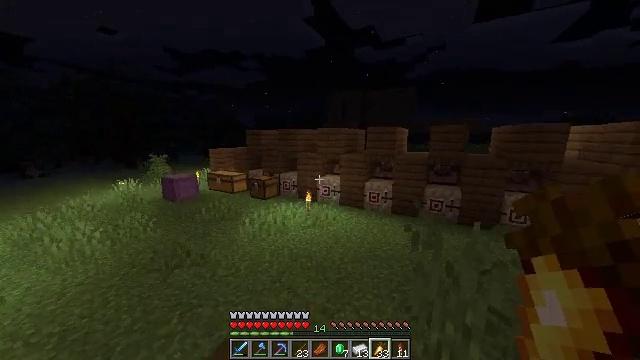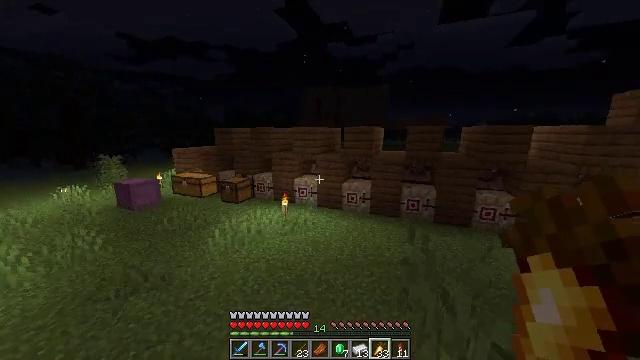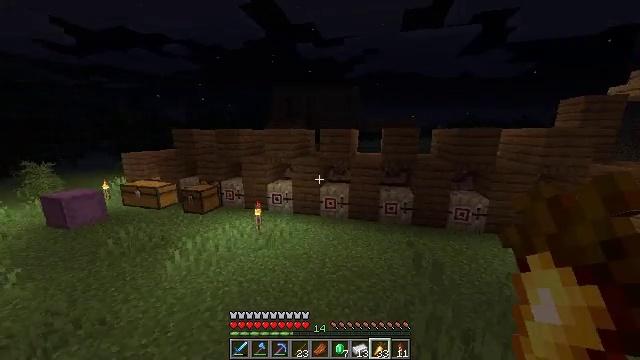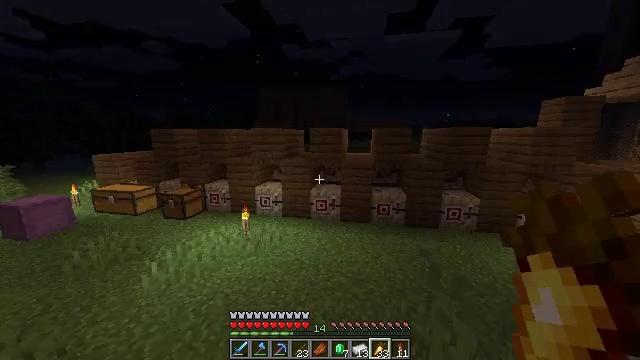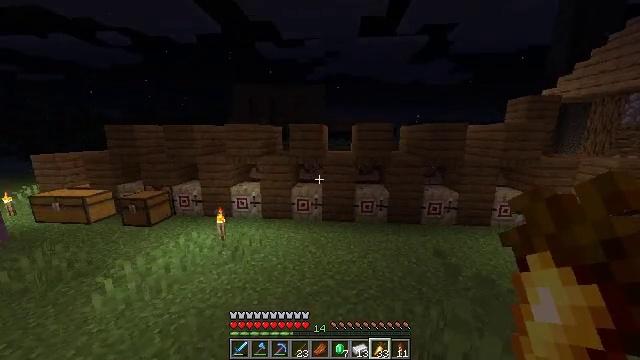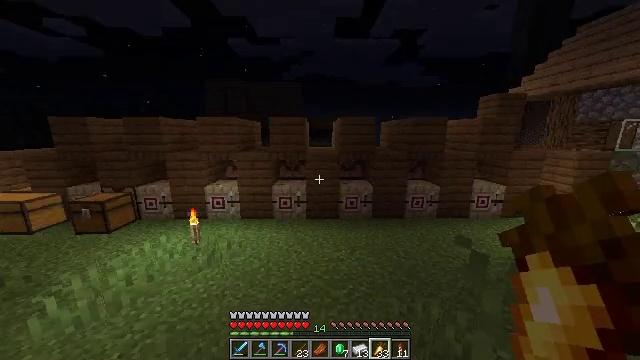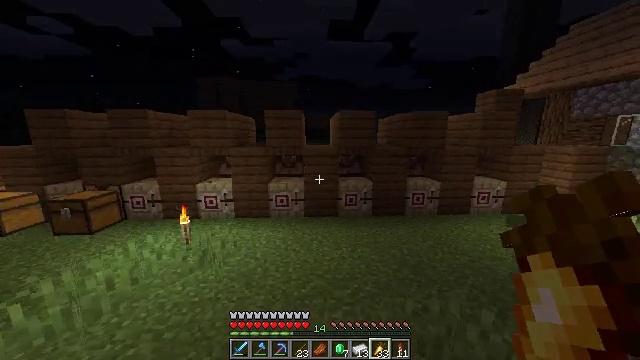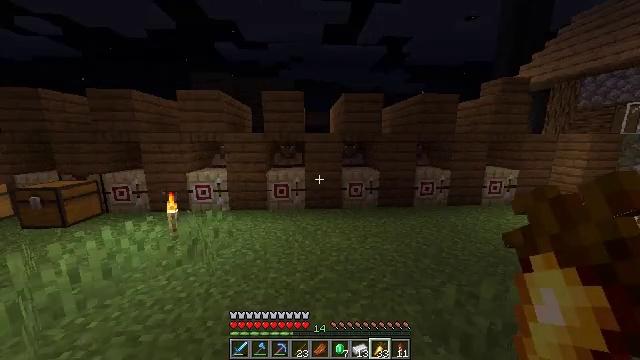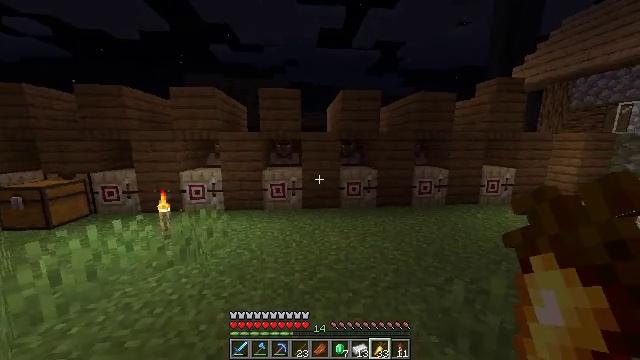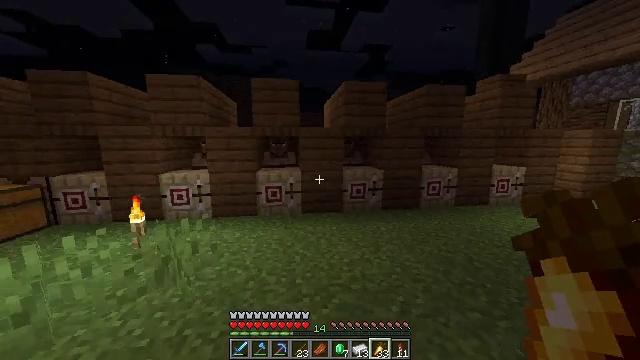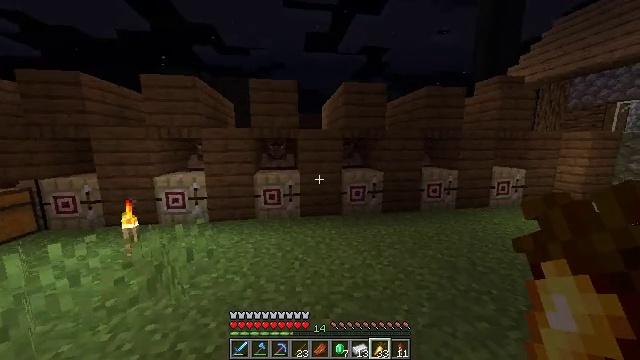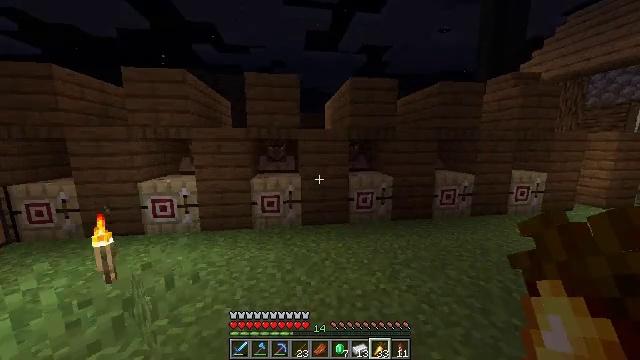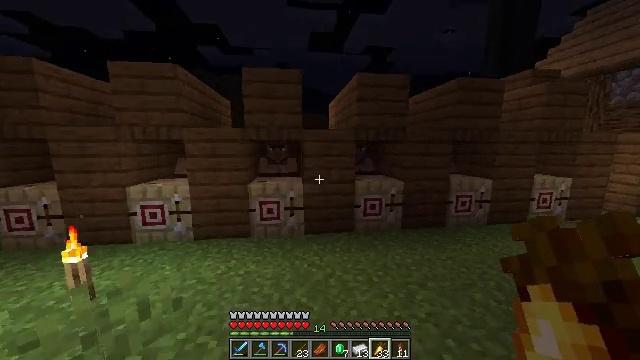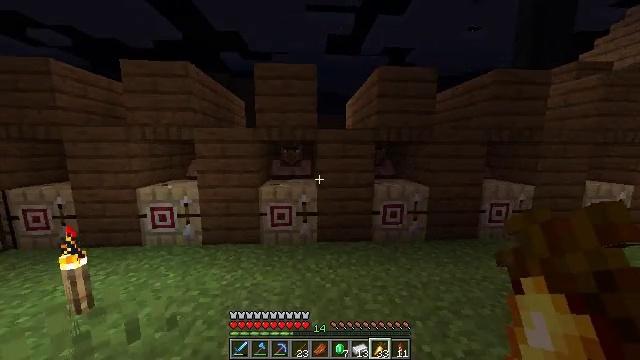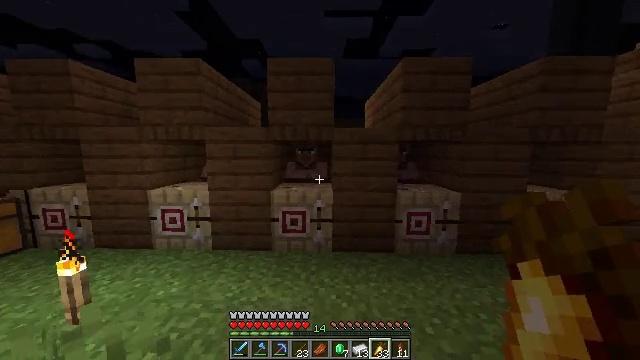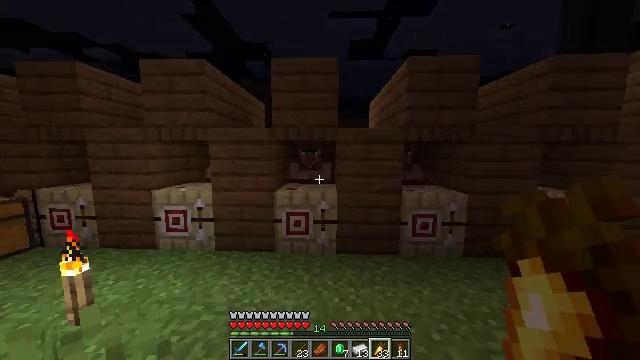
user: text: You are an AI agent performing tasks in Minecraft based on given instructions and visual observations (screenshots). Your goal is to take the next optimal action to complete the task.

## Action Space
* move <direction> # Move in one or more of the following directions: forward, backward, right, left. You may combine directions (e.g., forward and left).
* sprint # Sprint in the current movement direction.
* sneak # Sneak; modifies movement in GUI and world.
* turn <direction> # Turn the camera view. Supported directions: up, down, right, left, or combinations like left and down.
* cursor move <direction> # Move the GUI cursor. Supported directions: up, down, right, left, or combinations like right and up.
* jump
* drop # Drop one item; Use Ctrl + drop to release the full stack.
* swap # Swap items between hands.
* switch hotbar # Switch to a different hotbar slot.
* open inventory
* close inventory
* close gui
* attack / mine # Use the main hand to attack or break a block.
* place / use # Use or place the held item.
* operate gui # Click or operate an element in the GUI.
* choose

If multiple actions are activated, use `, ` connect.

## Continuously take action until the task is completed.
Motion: motion action
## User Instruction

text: Use the crafting grid to assemble arrows.
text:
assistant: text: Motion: move forward and move left, sprint, turn right and down, jump
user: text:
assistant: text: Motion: move forward and move left, sprint, turn right, jump
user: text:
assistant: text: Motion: move forward, sprint, turn right, jump
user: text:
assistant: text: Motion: move forward, sprint, turn right, jump
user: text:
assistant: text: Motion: move forward, sprint, turn right, jump
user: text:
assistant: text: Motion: move forward, sprint, turn right, jump
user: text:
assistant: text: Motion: move forward, sprint, turn right
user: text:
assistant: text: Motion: move forward, sprint, turn right
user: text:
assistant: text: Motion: move forward, sprint, turn right
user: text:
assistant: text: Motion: move forward, sprint
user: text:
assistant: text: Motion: move forward, sprint
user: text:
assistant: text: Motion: move forward, sprint
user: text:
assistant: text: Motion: move forward, sprint, turn left
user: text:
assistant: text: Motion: move forward, sprint, turn left
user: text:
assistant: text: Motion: move forward, sprint, turn left
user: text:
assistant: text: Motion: move forward, sprint
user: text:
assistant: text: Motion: move forward, sprint
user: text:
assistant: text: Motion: move forward, sprint, turn left
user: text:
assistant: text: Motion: move forward, sprint, use / place
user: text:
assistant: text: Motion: move forward, use / place
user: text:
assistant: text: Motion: move forward, use / place
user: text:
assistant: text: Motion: move forward, use / place
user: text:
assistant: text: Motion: move forward, use / place
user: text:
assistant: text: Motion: no_op
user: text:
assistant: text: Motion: no_op
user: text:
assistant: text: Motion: no_op
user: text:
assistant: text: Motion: no_op
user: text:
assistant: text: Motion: no_op
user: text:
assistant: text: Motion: choose
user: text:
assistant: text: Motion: choose